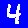
Digit: 4